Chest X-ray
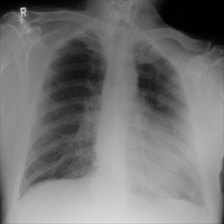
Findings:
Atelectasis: negative
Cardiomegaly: negative
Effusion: negative
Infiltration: negative
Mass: negative
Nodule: negative
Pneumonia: negative
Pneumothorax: negative
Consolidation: negative
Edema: negative
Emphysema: negative
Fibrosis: negative
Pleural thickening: negative
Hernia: negative